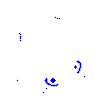
Particle: pion